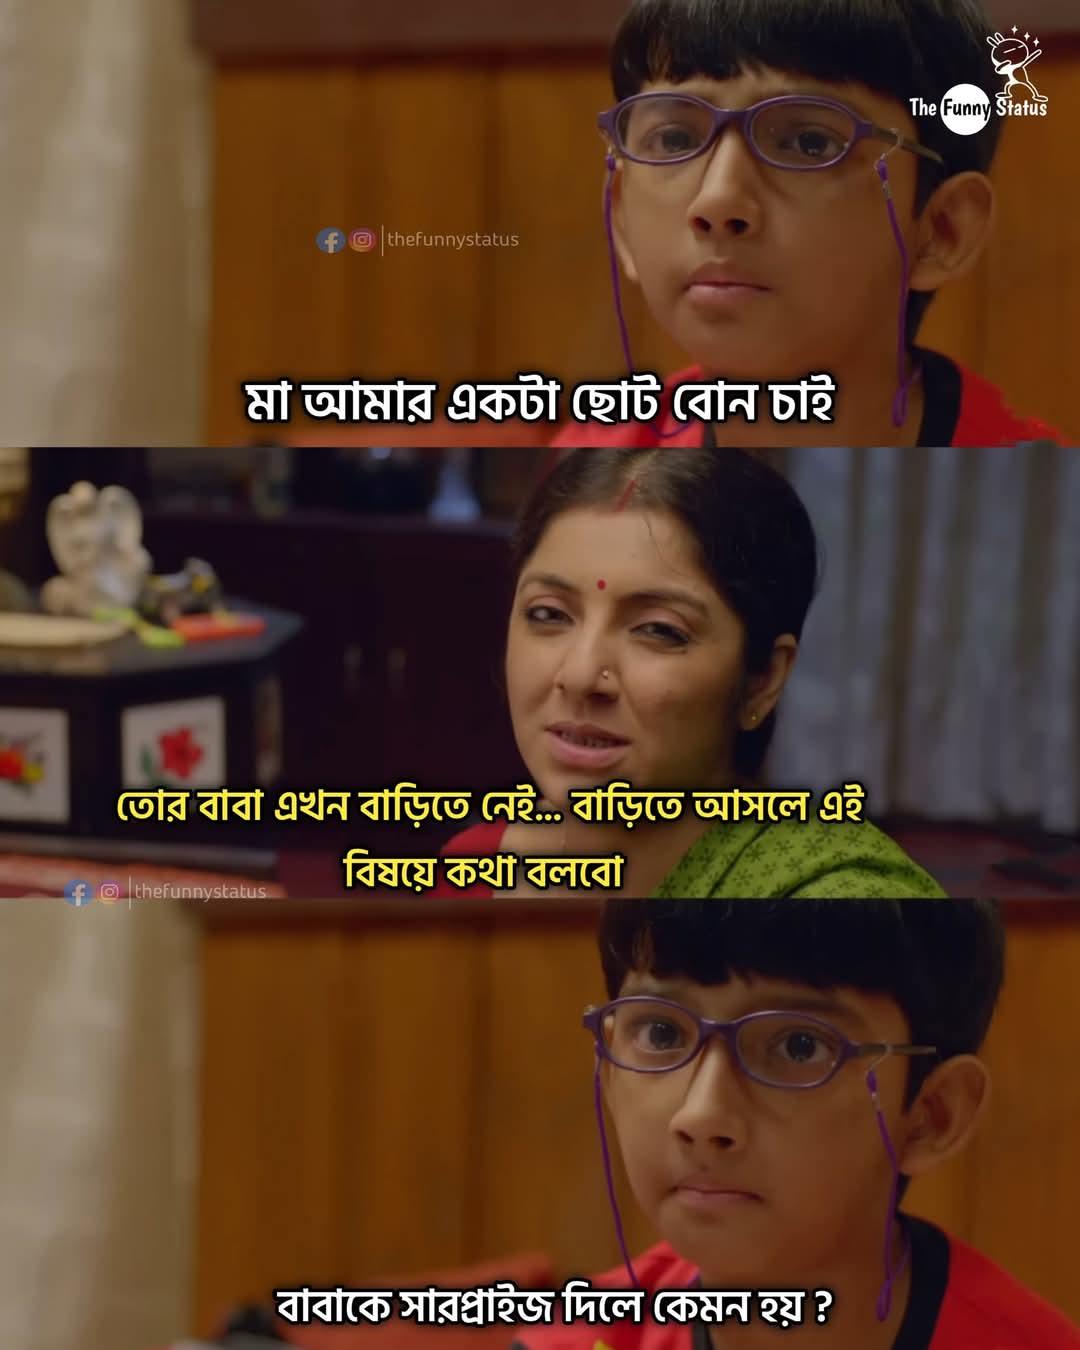
Text: মা আমার একটা ছোট বোন চাই
তোর বাবা এখন বাড়িতে নেই... বাড়িতে আসলে এই বিষয়ে কথা বলবো
বাবাকে সারপ্রাইজ দিলে কেমন হয়?
Label: Non Hate